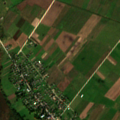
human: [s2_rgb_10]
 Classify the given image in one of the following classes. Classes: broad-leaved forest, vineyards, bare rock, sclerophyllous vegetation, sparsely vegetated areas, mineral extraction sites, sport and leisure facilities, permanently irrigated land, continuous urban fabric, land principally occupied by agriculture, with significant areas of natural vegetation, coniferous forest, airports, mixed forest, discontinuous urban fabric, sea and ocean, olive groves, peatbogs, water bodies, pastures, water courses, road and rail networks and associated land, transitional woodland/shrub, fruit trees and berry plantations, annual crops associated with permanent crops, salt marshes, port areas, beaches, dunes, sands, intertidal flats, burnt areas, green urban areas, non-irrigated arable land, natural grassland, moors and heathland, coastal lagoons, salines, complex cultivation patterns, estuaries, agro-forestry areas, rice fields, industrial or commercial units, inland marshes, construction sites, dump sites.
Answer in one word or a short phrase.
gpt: discontinuous urban fabric, non-irrigated arable land, complex cultivation patterns, transitional woodland/shrub